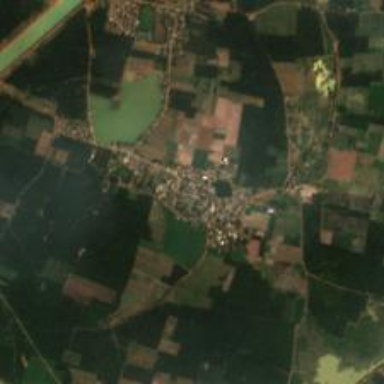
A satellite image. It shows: Village area.